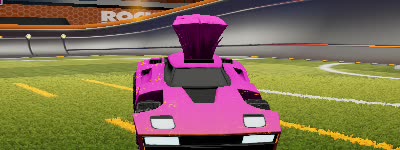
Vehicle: breakout